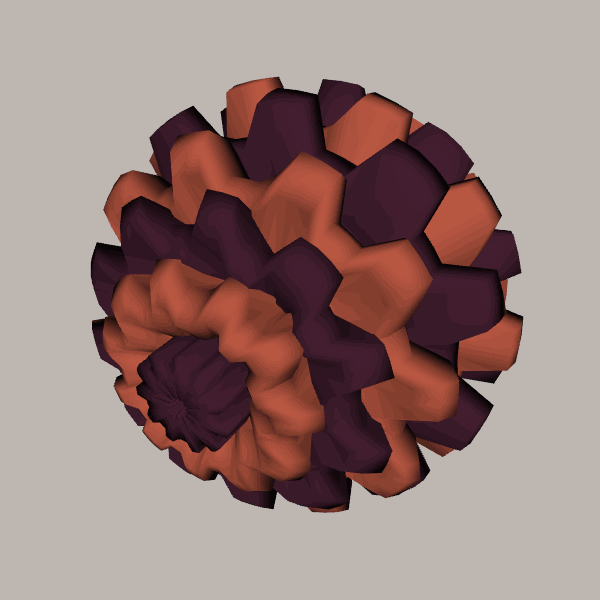
Background: light